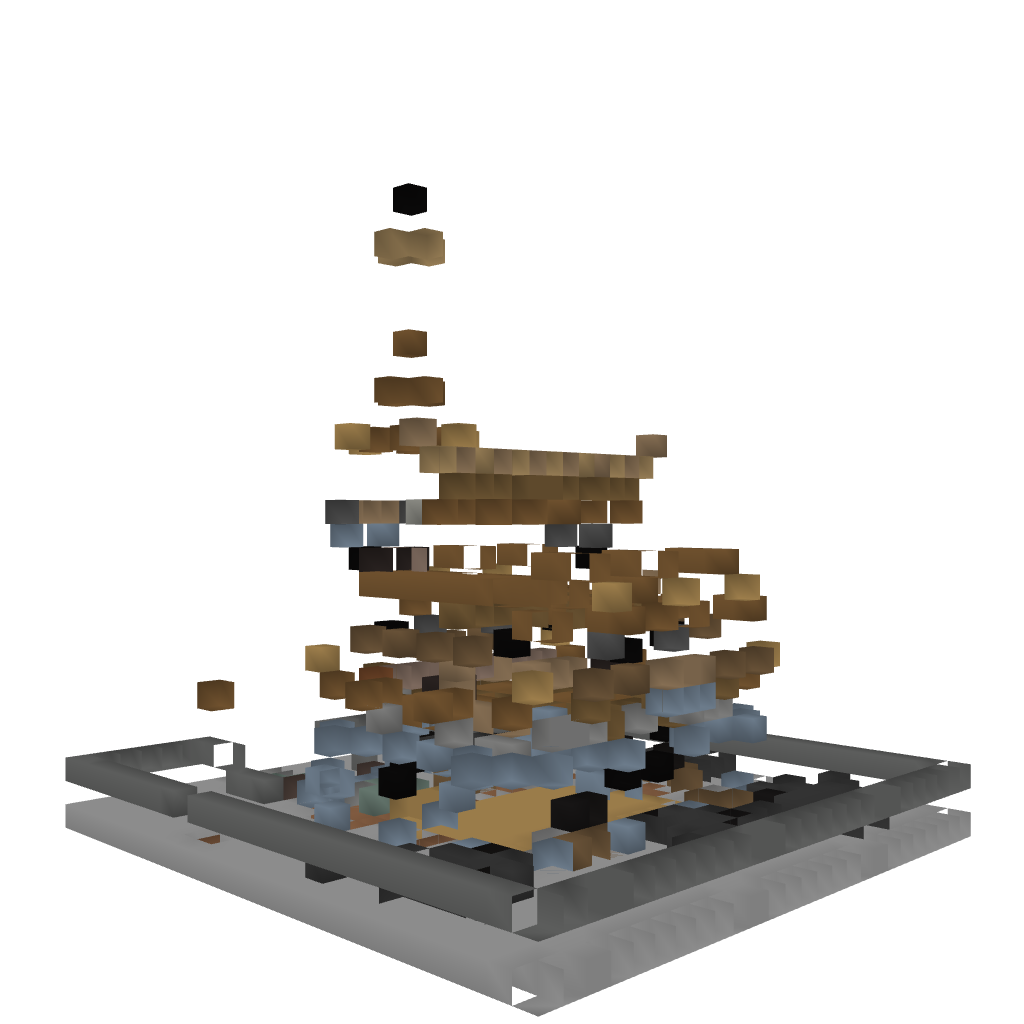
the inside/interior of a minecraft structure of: Adams Family Mansion